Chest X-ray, AP view. Patient: 39 years old, sex F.
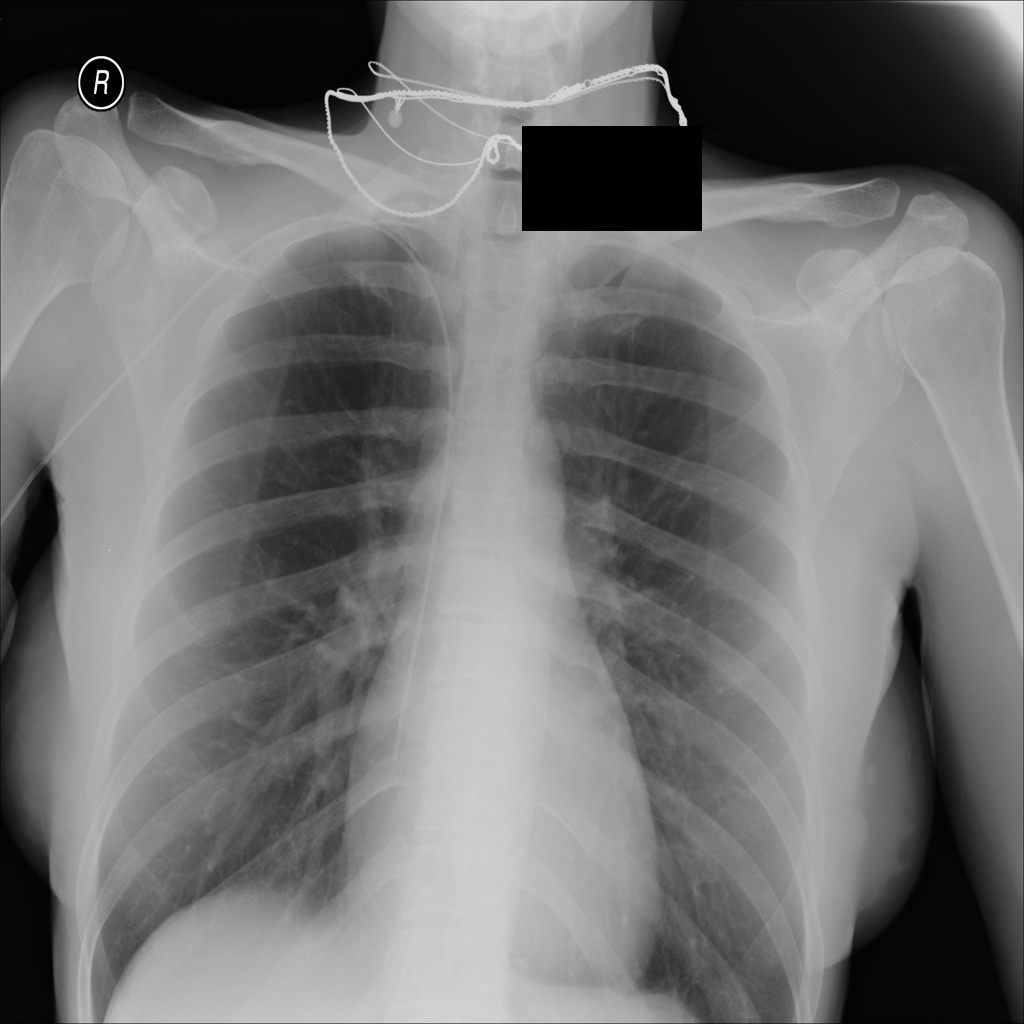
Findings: No Finding